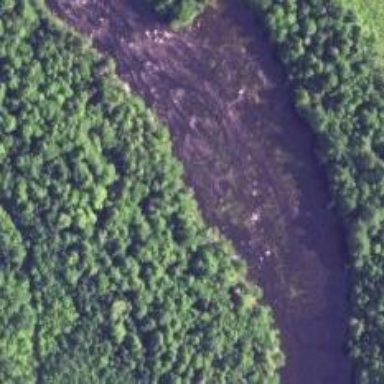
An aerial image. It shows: Scene featuring rapids in waterway.